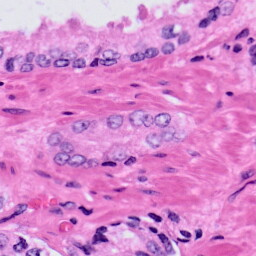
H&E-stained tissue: Prostate